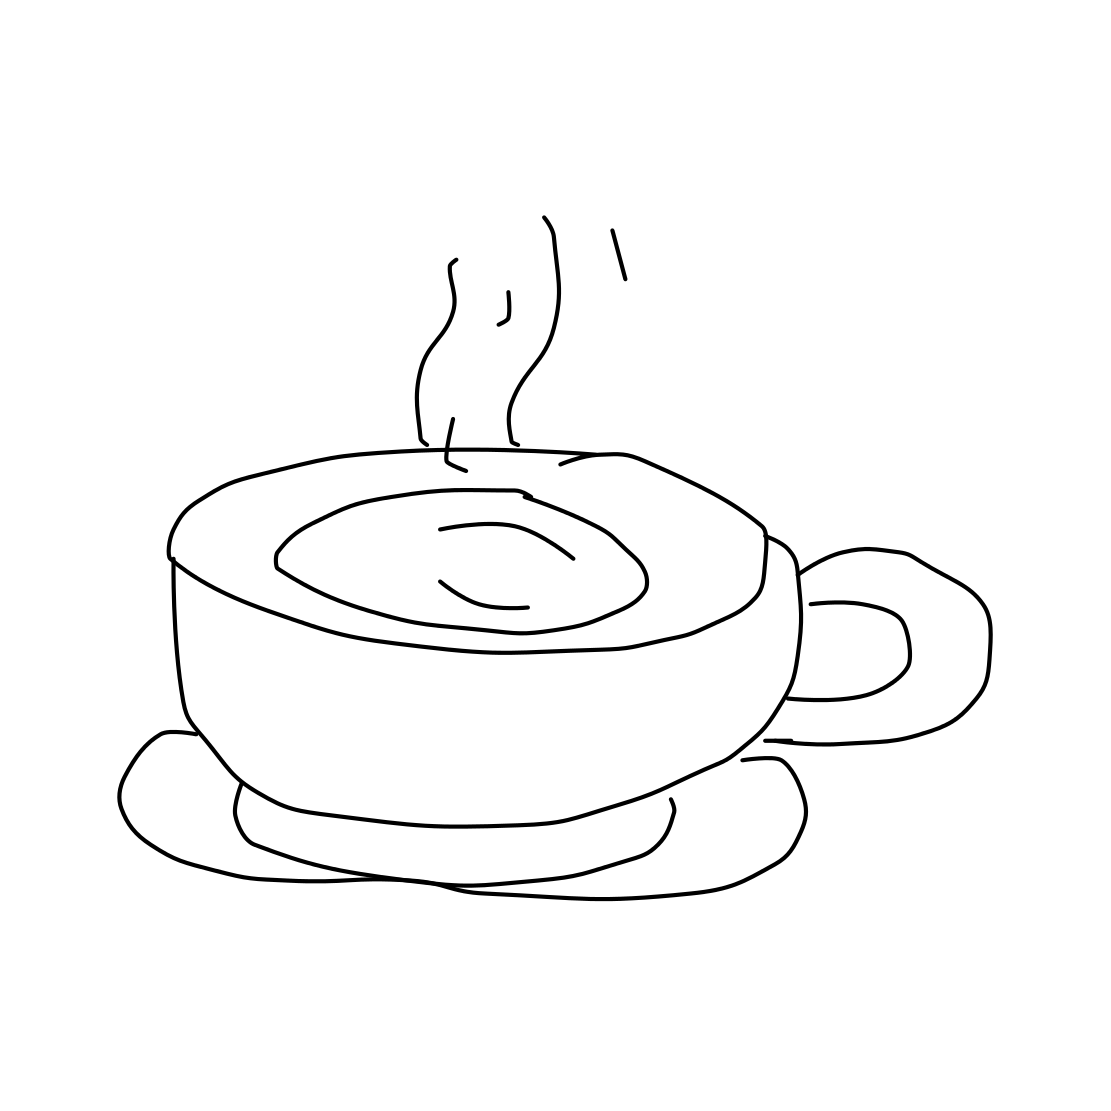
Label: teacup